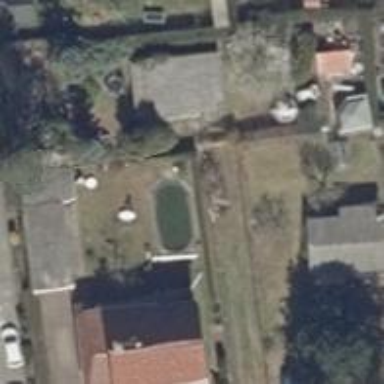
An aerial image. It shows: Swimming pool located in leisure land.